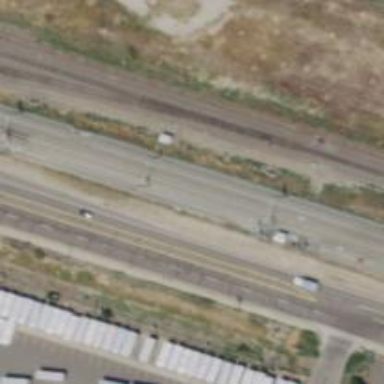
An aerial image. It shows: Railway spur junction.